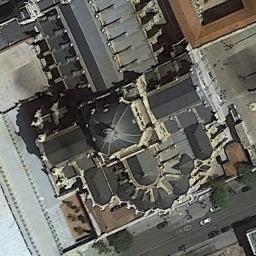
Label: palace